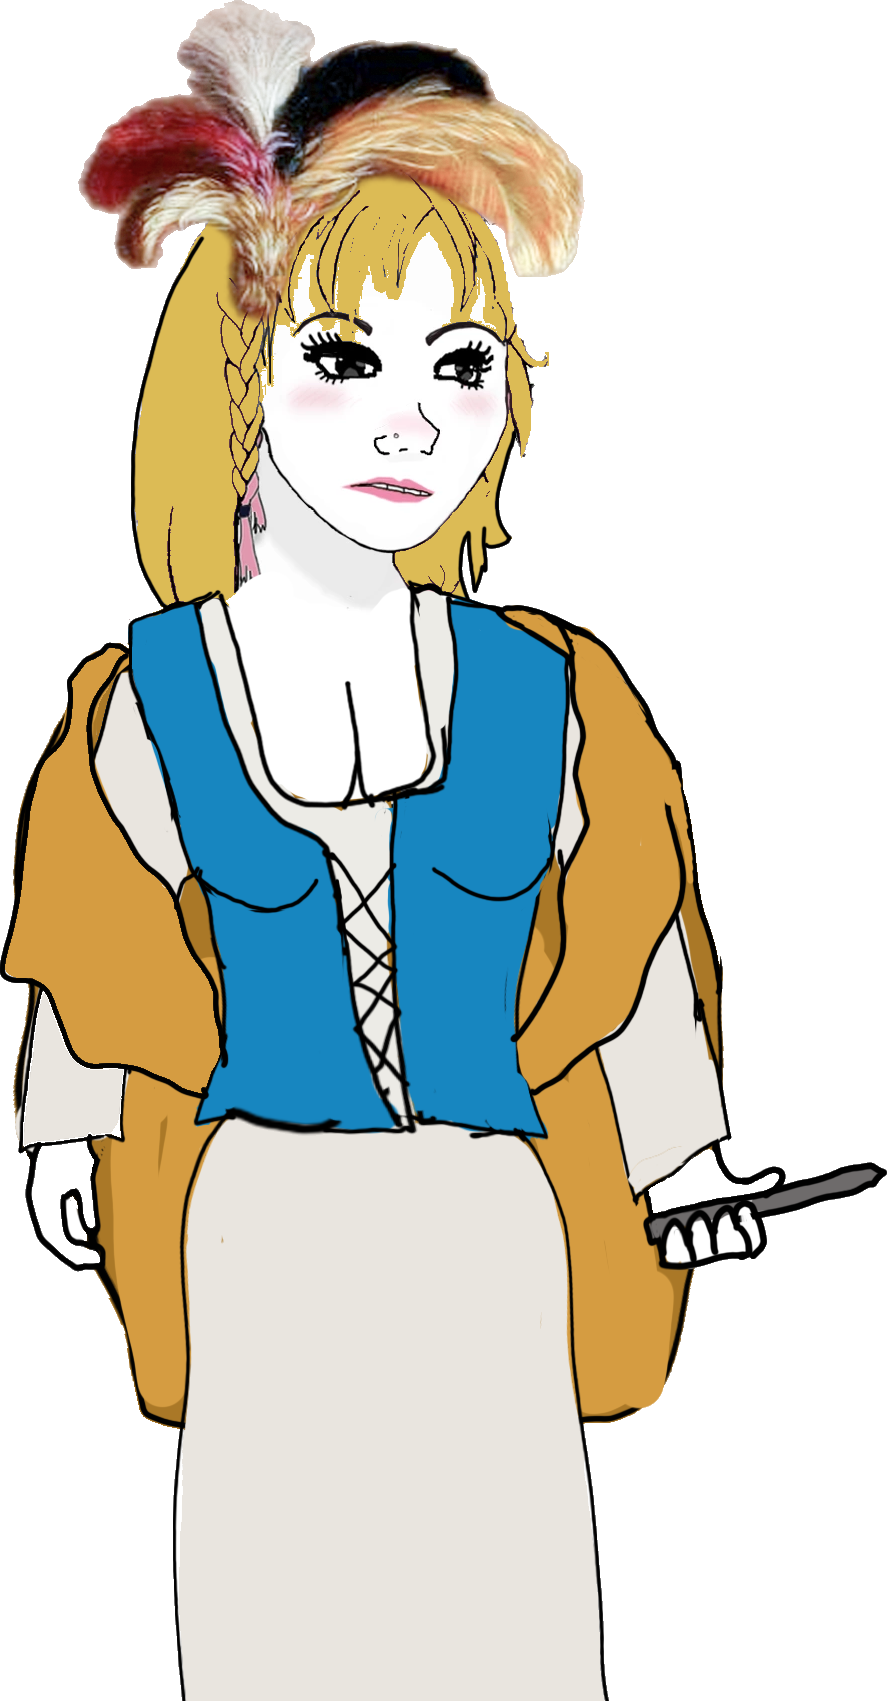
Label: 5_Daddys_Girl